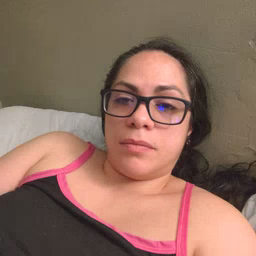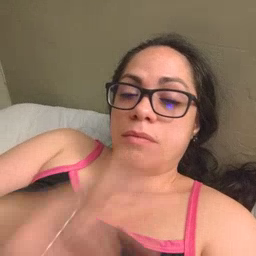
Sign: underwear